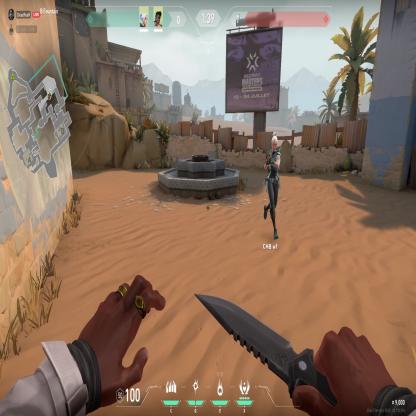
Label: teammate